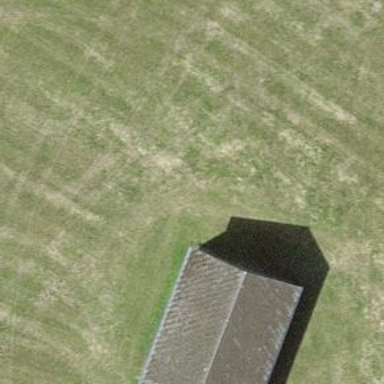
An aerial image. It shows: Gabled roof on farm auxiliary building.